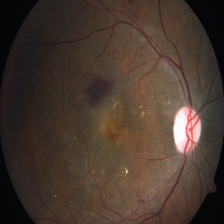
Diabetic retinopathy grade: Severe